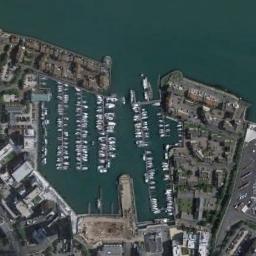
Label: harbor